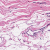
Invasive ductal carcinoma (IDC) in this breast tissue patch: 0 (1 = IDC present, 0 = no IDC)